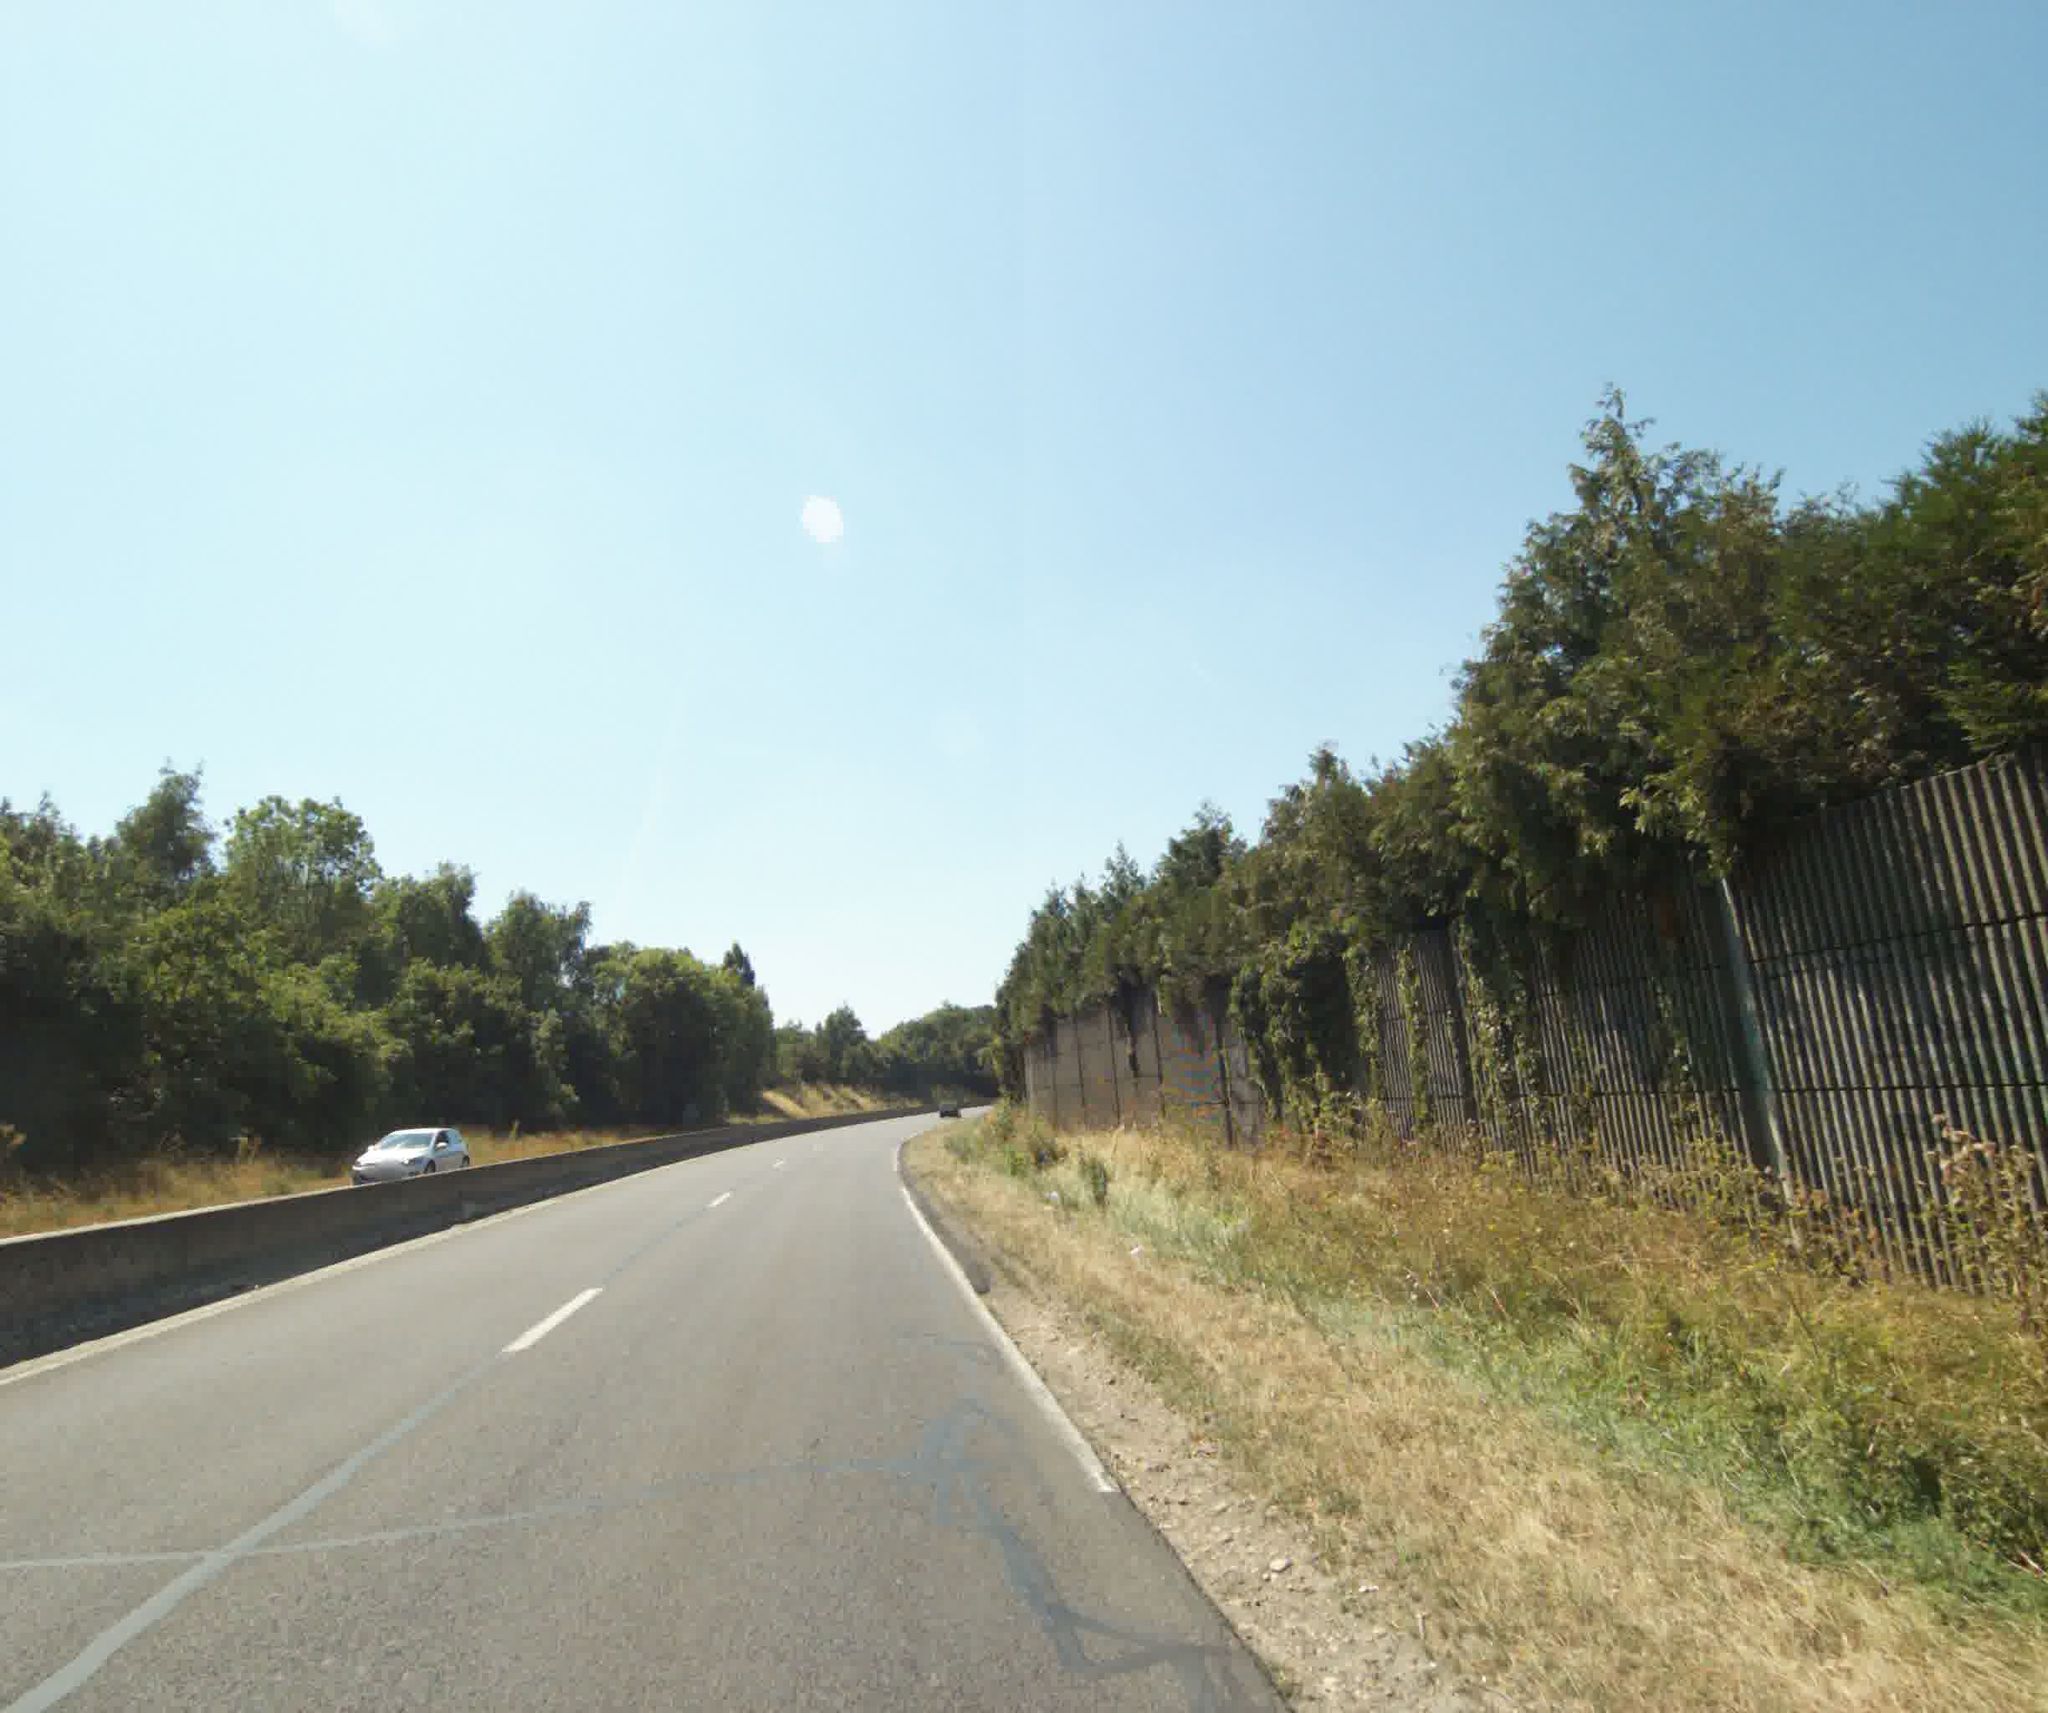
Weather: clear
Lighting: day
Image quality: good
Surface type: driving surface
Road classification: primary, trunk
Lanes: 2, 3, 1
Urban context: urban centre
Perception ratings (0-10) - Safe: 0.53, Lively: 0.28, Beautiful: 6.44, Boring: 5.34, Depressing: 6.4, Wealthy: 1.44